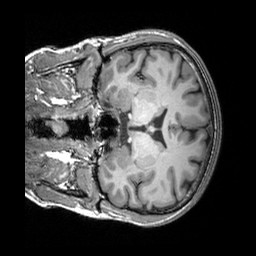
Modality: T1w
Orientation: coronal
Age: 44
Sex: female
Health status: healthy
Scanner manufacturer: siemens
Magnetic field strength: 3 T
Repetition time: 2.3 s
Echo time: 0.00303 s